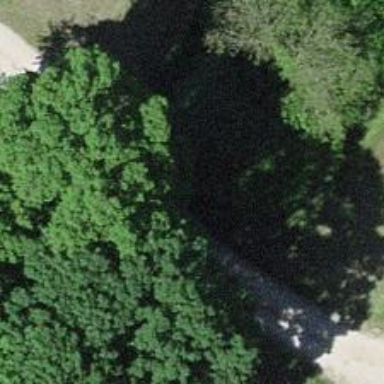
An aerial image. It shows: Culvert tunnel.